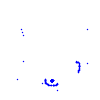
Particle: proton